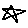
Label: star